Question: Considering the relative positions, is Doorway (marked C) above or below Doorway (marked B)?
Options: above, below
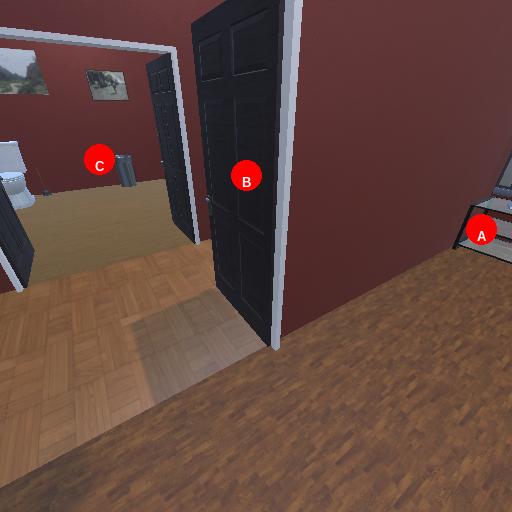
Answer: above